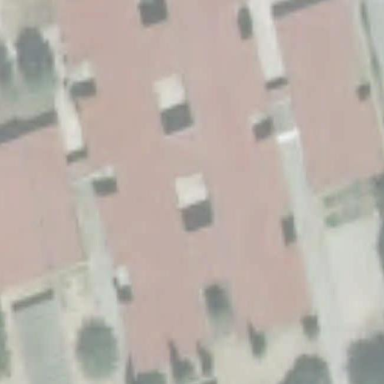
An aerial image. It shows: School.